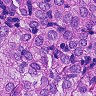
Metastatic tissue present: yes